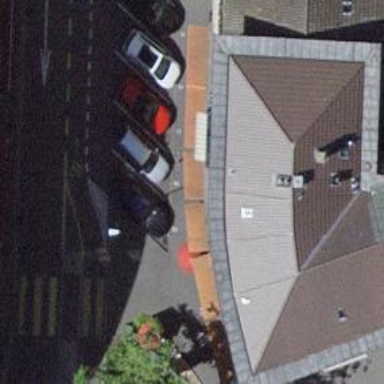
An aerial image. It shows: Café.